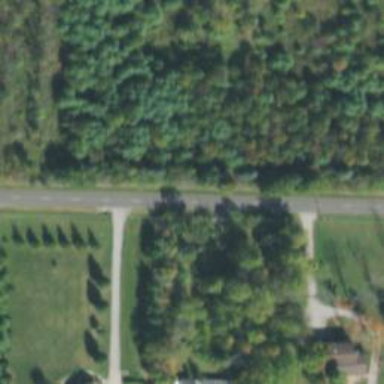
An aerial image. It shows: Unclassified road.